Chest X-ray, AP view. Patient: 62 years old, sex M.
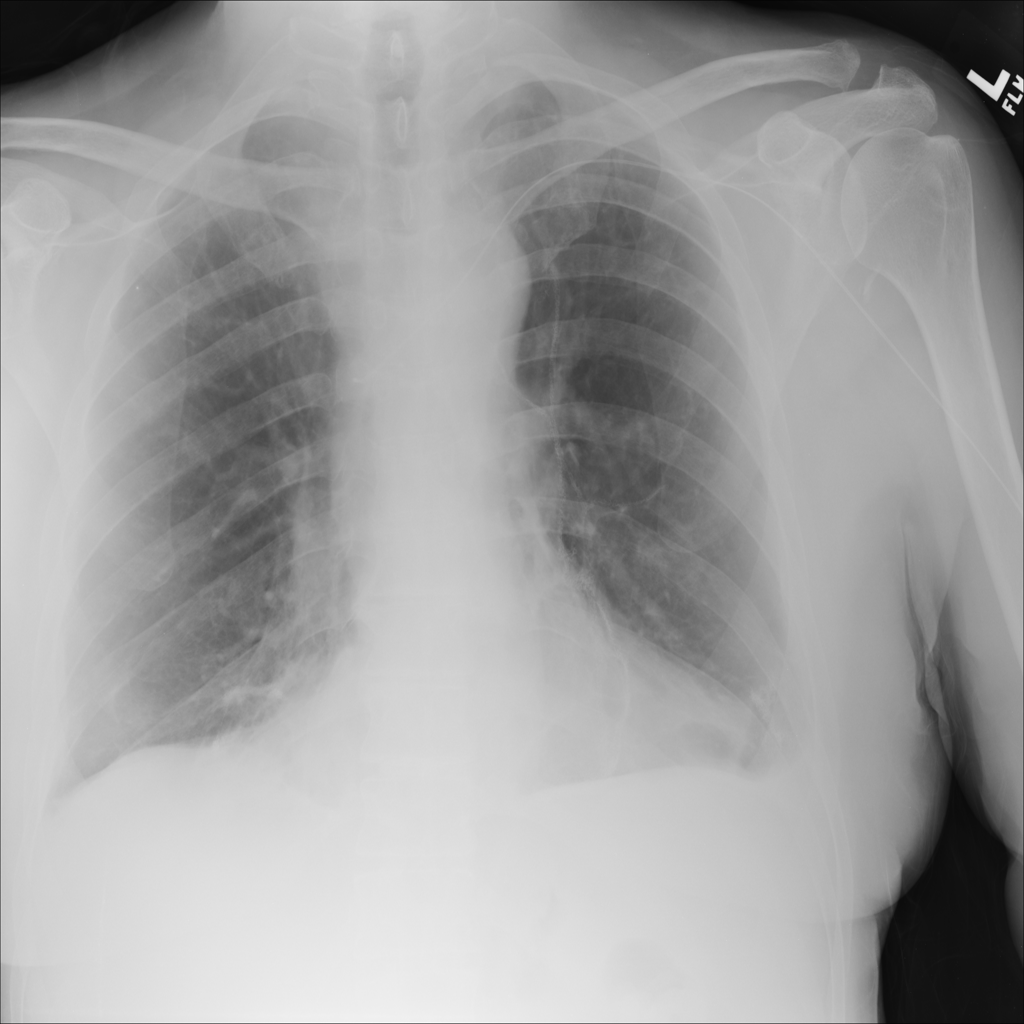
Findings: No Finding